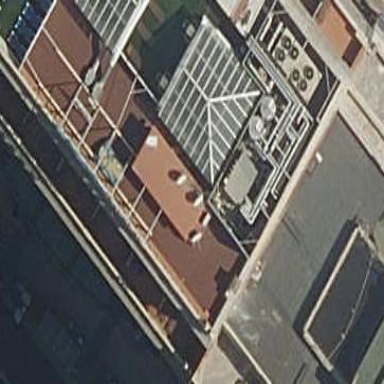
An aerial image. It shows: Part of building.